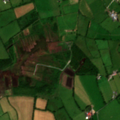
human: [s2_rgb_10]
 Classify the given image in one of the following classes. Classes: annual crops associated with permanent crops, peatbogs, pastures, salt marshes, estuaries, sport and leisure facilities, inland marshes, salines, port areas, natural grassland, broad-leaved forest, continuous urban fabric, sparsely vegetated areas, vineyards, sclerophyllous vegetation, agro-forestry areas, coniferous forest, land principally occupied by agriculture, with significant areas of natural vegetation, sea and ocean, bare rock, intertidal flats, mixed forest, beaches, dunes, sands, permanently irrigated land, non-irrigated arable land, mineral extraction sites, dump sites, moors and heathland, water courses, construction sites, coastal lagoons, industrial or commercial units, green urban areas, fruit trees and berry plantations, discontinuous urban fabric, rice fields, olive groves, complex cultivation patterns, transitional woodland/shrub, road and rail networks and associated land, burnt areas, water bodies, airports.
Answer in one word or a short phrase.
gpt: mineral extraction sites, pastures, peatbogs